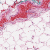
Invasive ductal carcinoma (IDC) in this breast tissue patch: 0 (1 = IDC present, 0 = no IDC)